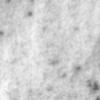
Label: no_change